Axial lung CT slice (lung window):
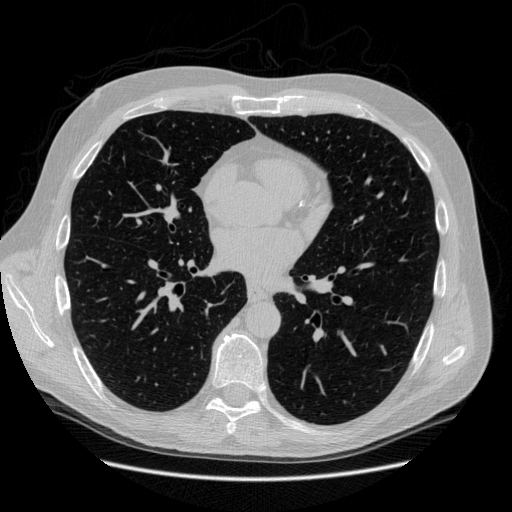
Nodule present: no